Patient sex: F
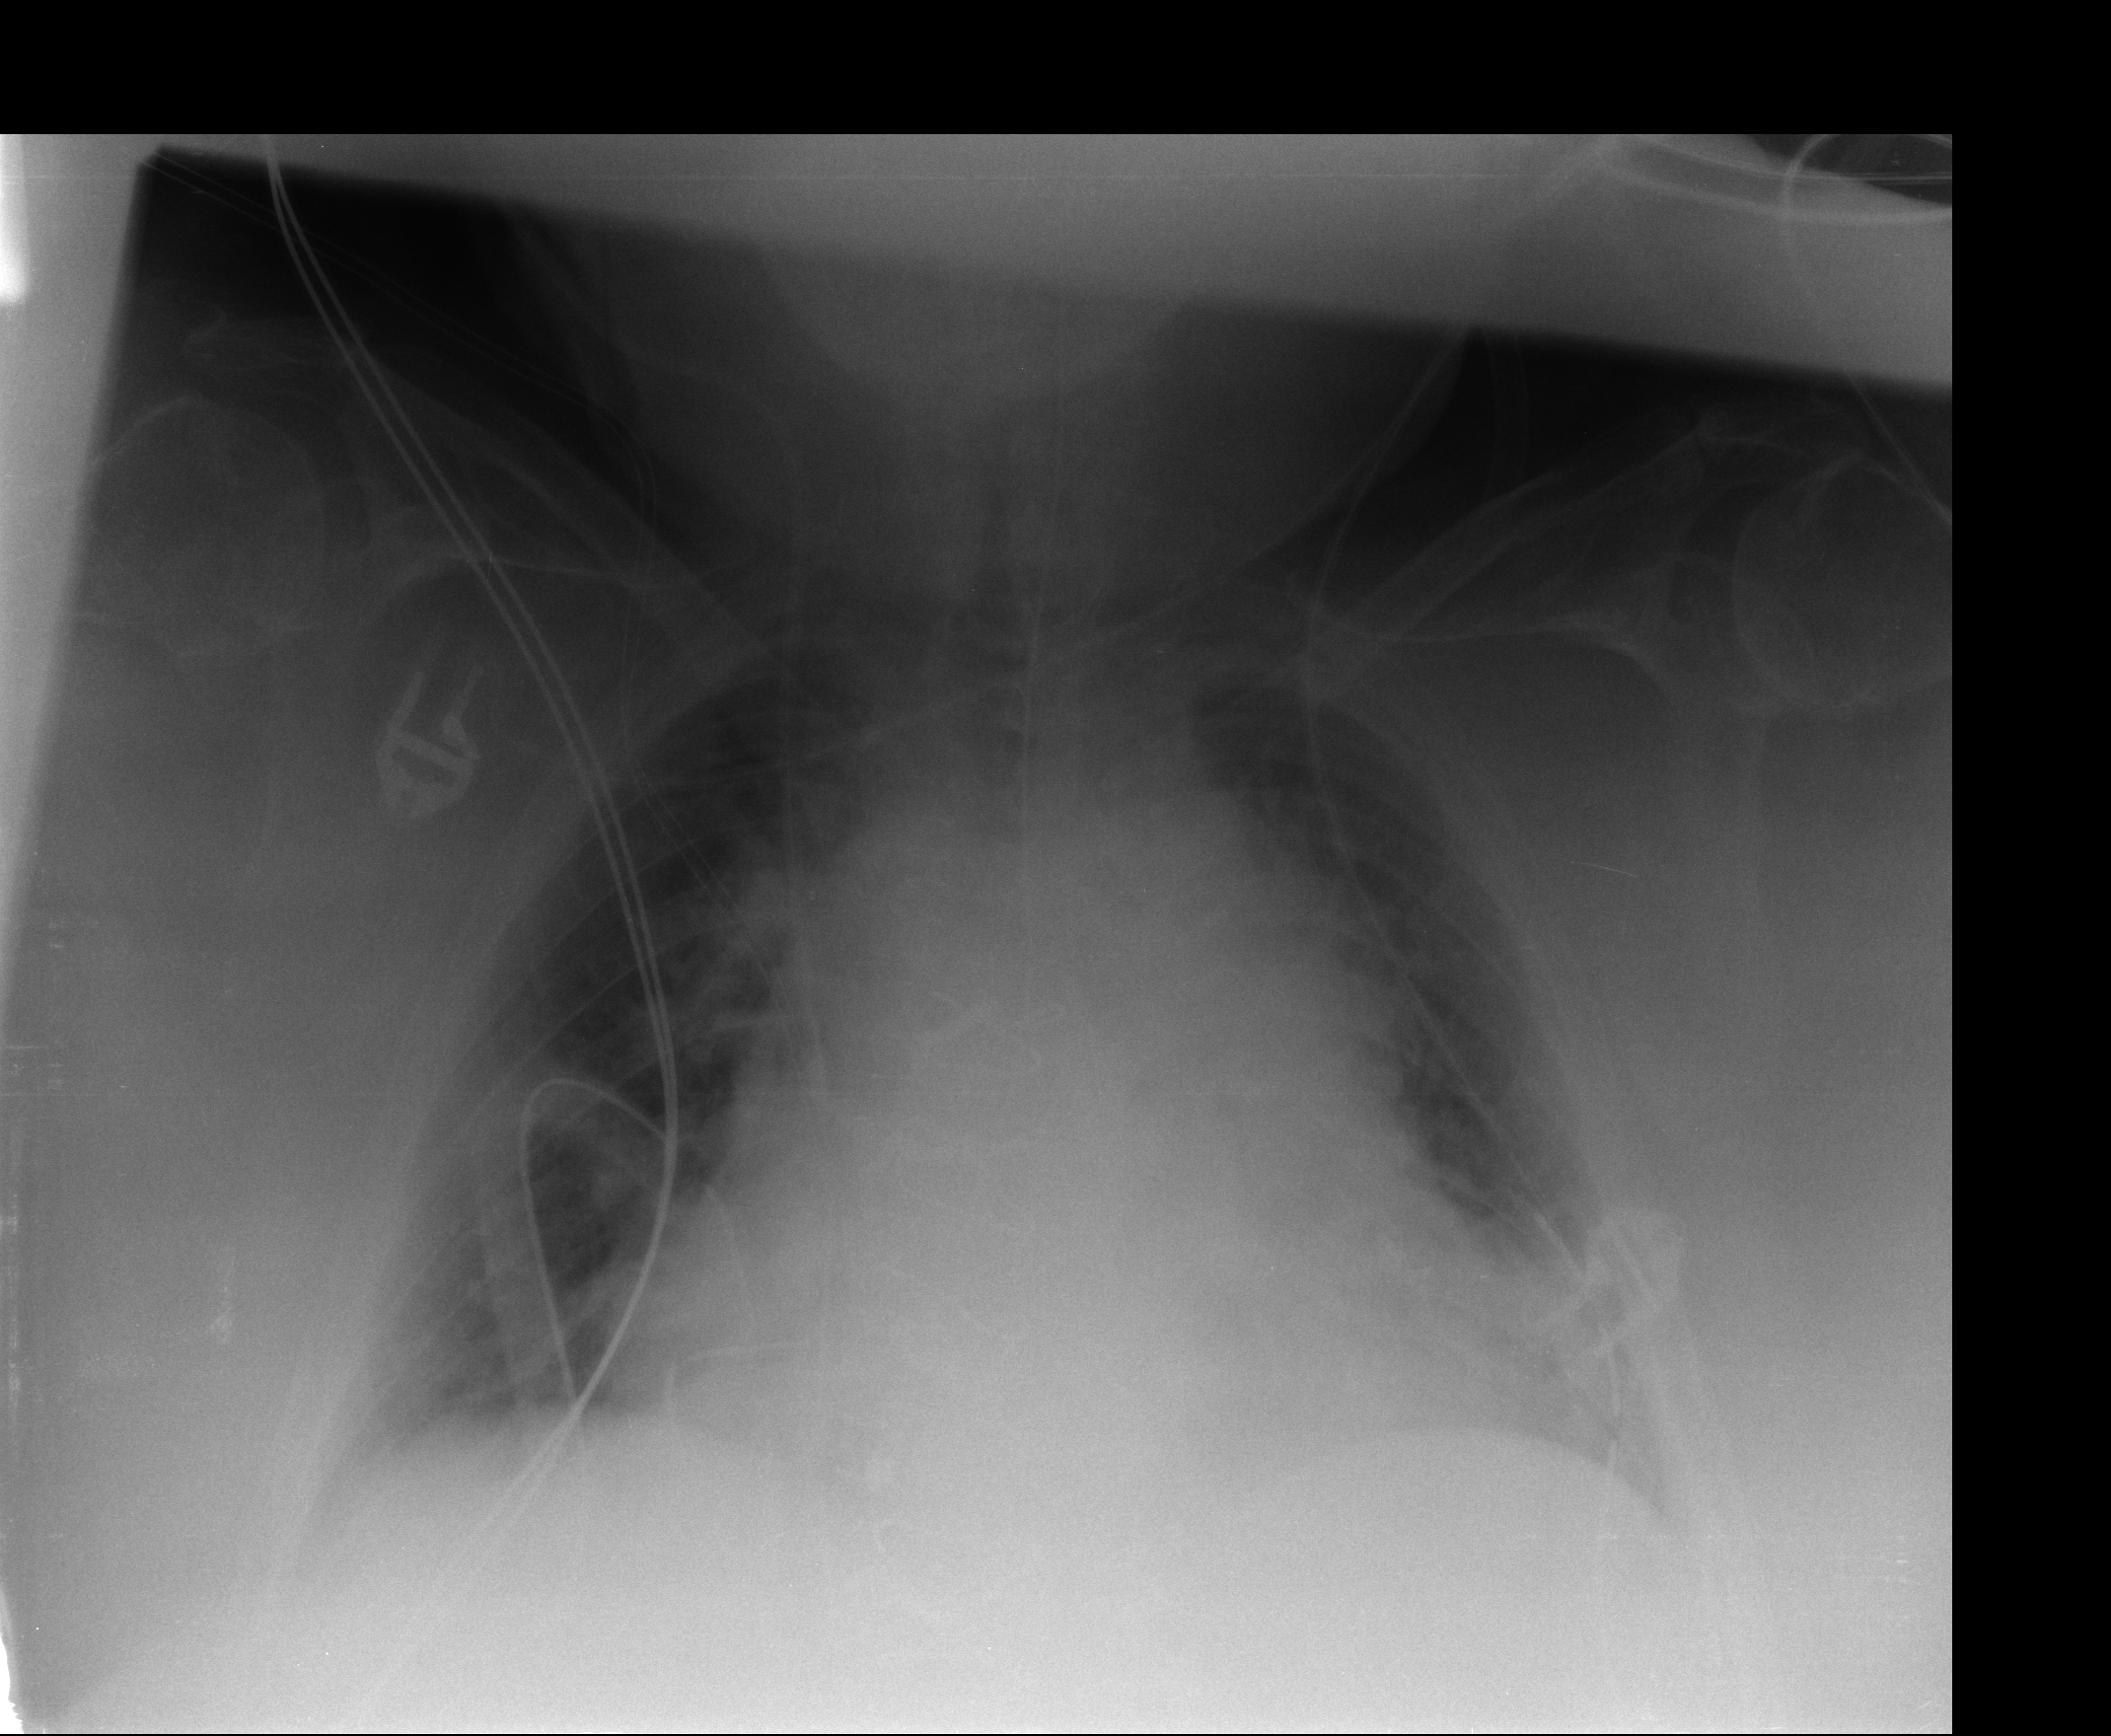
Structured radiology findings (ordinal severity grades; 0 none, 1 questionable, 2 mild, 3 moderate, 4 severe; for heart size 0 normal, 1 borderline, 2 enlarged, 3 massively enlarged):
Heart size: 2
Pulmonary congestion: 2
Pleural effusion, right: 1
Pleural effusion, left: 2
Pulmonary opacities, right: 0
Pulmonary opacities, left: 1
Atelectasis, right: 2
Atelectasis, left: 2